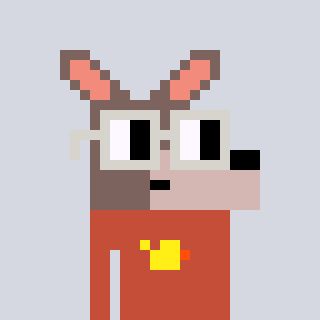
a pixel art character with square light gray glasses, a kangaroo-shaped head and a rust-colored body on a cool background